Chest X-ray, PA view. Patient: 42 years old, sex F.
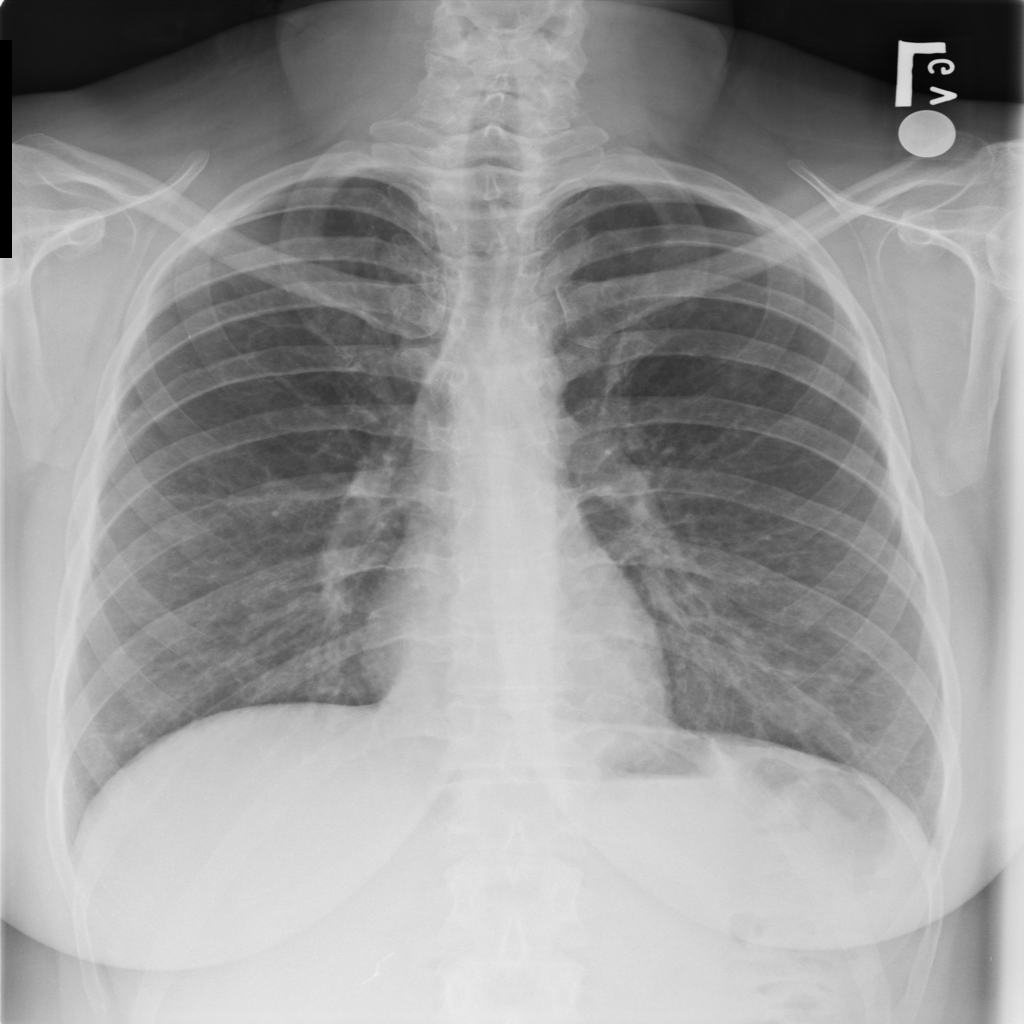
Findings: No Finding